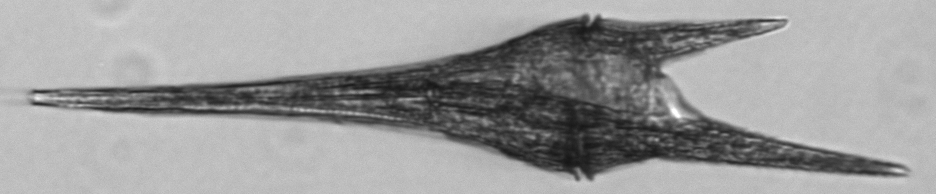
Label: Tripos_furca